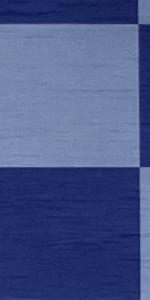
Label: Empty